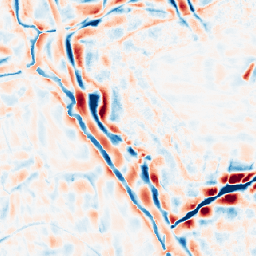
Category: wavelet
Decomposition family: wavelet_biorthogonal
Decomposition parameters: wavelet: bior4.4
level: 4
Upsampling method: nearest
Upsampling parameters: scale: 4
Upsampling scale: 4